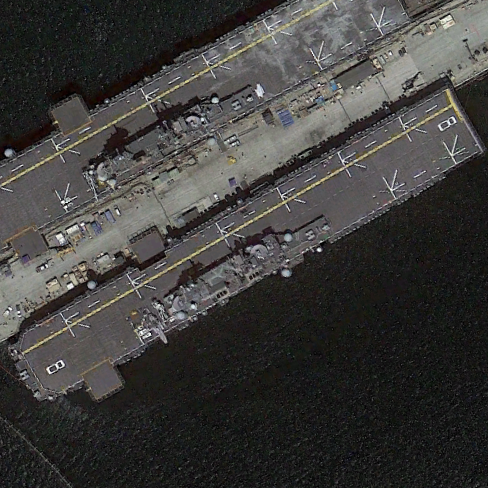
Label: assault